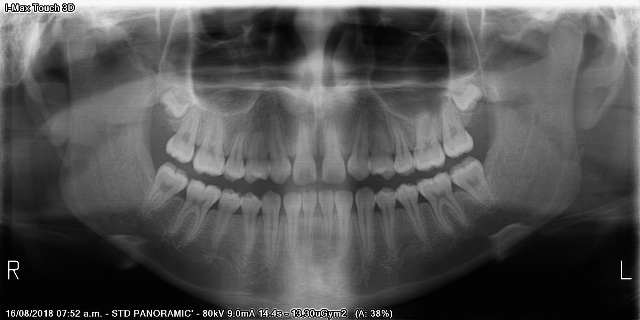
adult